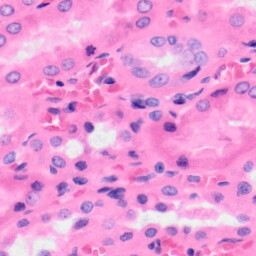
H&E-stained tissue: Kidney